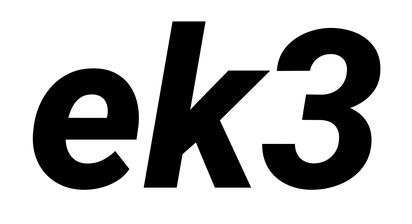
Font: Roboto-Italic_ExtraBold_Italic